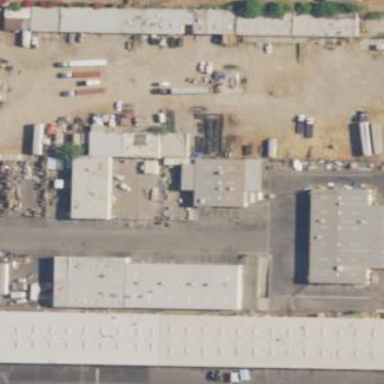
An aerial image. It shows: Industrial area.